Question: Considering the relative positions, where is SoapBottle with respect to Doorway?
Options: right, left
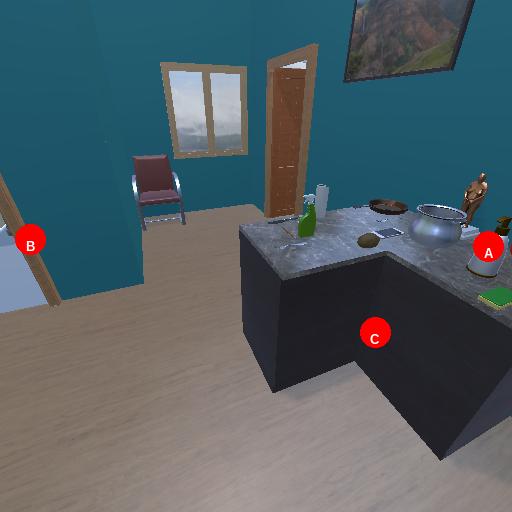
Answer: right